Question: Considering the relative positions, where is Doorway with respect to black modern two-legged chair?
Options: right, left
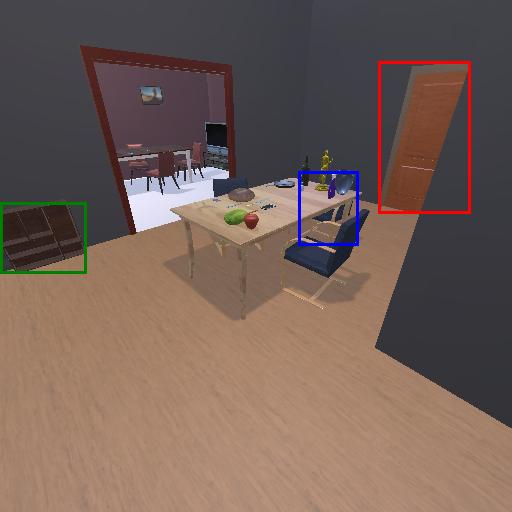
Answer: right